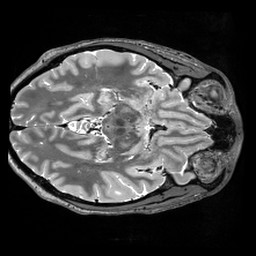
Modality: T2w
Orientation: axial
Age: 46
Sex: male
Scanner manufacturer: siemens
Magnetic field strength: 3 T
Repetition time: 3.2 s
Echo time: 0.56 s